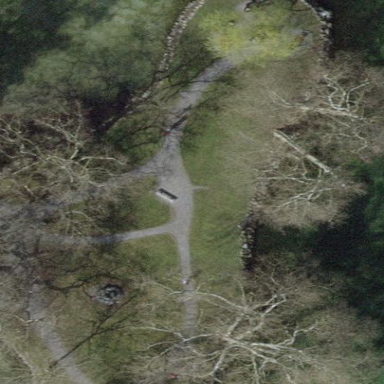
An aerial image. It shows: Park.